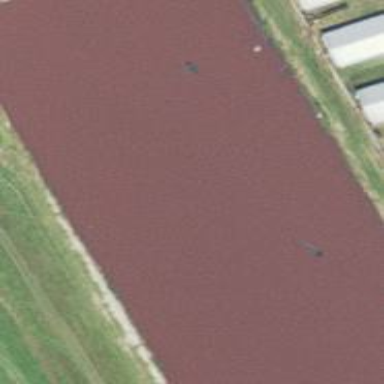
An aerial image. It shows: Body of wastewater.